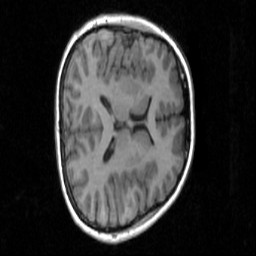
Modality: T1w
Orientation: axial